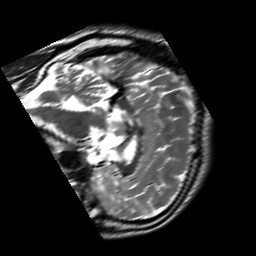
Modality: T2w
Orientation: sagittal
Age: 27
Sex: male
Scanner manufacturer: siemens
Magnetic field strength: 3 T
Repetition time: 7 s
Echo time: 0.09 s